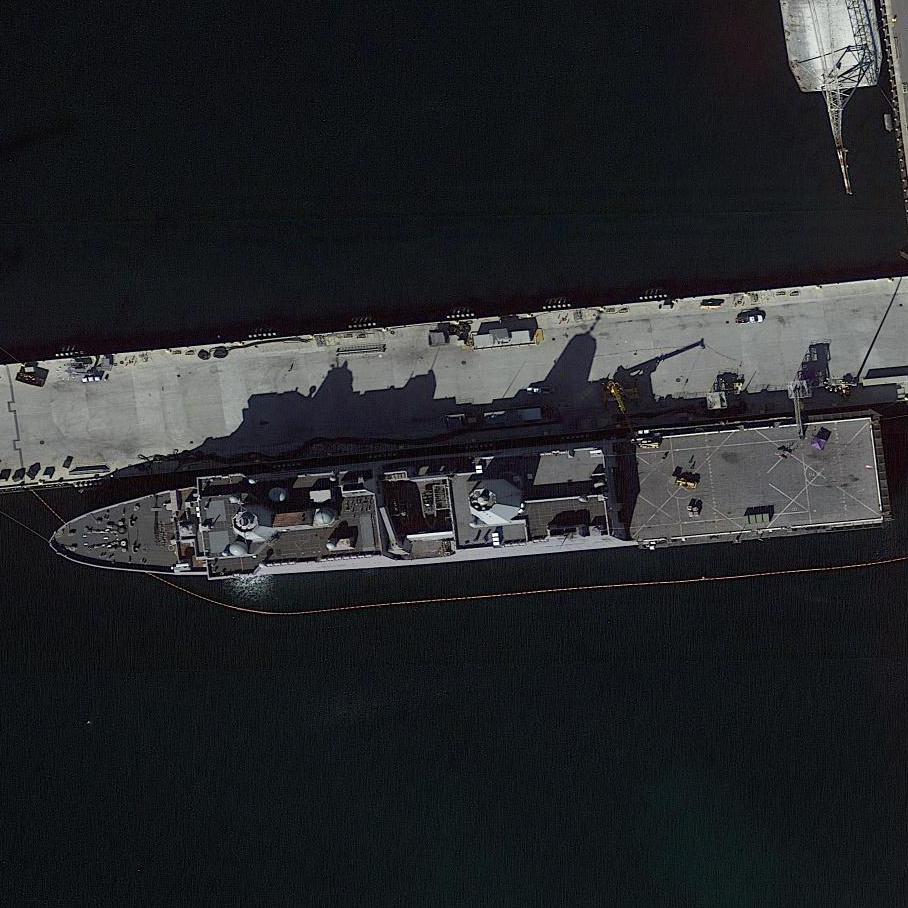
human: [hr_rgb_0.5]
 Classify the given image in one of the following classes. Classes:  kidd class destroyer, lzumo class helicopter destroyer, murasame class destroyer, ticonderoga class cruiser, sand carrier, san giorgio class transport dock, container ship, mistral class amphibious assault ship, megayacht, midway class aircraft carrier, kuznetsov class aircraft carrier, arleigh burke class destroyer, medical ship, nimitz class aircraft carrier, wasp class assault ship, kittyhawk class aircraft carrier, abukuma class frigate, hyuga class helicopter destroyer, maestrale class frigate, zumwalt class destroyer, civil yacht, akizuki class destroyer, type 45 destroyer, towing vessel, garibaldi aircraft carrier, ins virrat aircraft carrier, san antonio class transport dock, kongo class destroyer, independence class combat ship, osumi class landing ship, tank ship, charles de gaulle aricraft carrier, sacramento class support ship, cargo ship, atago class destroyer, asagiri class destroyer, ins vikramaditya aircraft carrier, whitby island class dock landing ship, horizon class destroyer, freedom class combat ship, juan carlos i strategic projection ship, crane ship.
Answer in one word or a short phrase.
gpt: San Antonio class transport dock